Question: I have a number-line between 0 to 1000. I have many line segments on the number line. All line segments' x1 is >= 0 and all x2 are < 1000. All x1 and x2 are integers.
I need to find all of the unions of the line segments.
In this image, the line segments are in blue and the unions are in red:

Is there an existing algorithm for this type of problem?
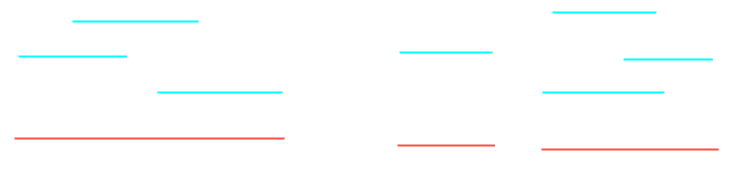
Answer: You can use marzullo's algorithm (see Wikipedia for more details).
Here is a Python implementation I wrote:
'''
def ip_ranges_grouping(range_lst):
## Based on Marzullo's algorithm
## Input: list of IP ranges
## Returns a new merged list of IP ranges
table = []
for rng in range_lst:
start,end = rng.split('-')
table.append((ip2int(start),1))
table.append((ip2int(end),-1))
table.sort(key=lambda x: x[0])
for i in range(len(table) - 1):
if((table[i][0] == table[i+1][0]) and ((table[i][1] == -1) and (table[i+1][1] == 1))):
table[i],table[i+1] = table[i+1],table[i]
merged = []
end = count = 0
while (end < len(table)):
start = end
count += table[end][1]
while(count > 0): # upon last index, count == 0 and loop terminates
end += 1
count += table[end][1]
merged.append(int2ip(table[start][0]) + '-' + int2ip(table[end][0]))
end += 1
return merged
'''